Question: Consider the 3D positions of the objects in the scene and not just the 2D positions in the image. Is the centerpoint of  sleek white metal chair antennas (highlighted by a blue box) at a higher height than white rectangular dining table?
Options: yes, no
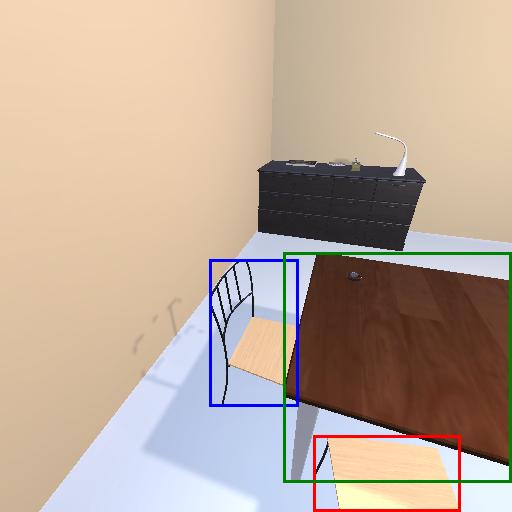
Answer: yes